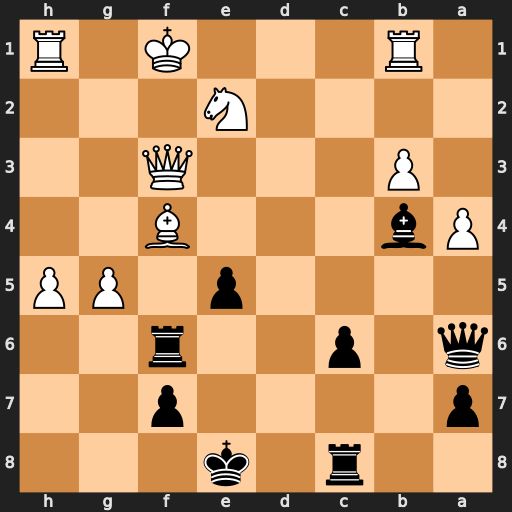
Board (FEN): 2r1k3/p4p2/q1p2r2/4p1PP/Pb3B2/1P3Q2/4N3/1R3K1R
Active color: b
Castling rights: -
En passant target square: -
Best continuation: Rxf4 Qxf4 exf4